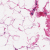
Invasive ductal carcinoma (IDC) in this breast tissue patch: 0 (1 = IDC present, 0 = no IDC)